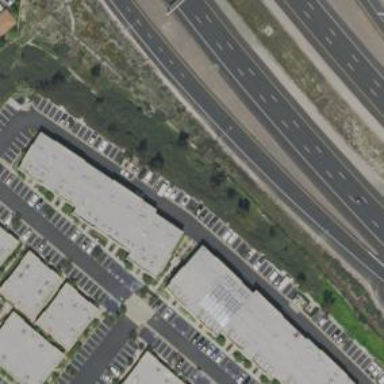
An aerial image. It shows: Commercial building.